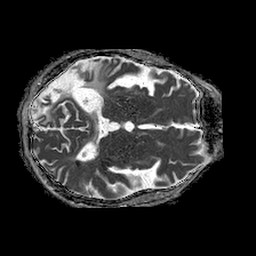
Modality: ADC
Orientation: axial
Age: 51
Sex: male
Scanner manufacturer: philips
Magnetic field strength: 1.5 T
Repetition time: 4.6 s
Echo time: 0.08631 s